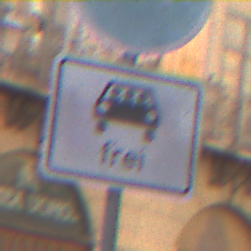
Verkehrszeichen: MehrfachbesetzePersonenkraftwagenFrei
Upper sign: Busssonderstreifen
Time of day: SunriseSunset
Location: Outdoor (Urban)
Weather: PartlyCloudy
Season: NotSpecified
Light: Natural